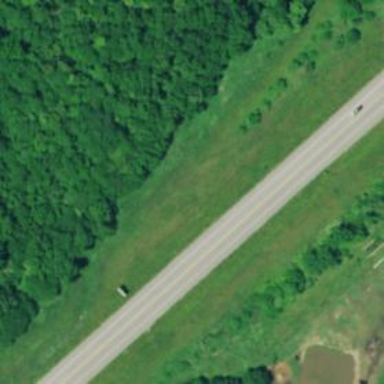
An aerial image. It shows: Trunk highway.